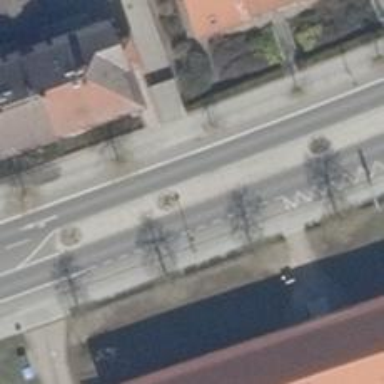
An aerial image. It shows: Primary highway with asphalt surface. There are sidewalks on both sides and exclusive cycle lanes in both directions.